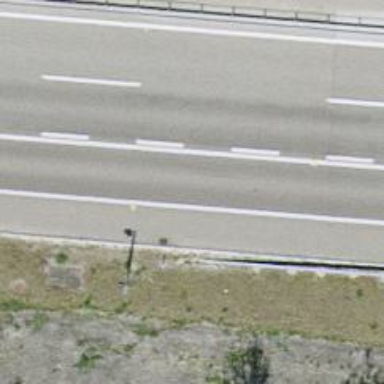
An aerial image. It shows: Motorway link.